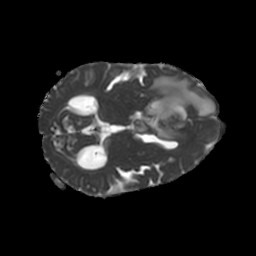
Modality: ADC
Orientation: axial
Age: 54
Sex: female
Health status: ill
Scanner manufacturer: philips
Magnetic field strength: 3 T
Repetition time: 3.8 s
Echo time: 0.09 s